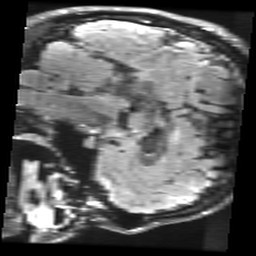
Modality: FLAIR
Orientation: sagittal
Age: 20
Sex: male
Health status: healthy
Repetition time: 12 s
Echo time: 0.09782 s